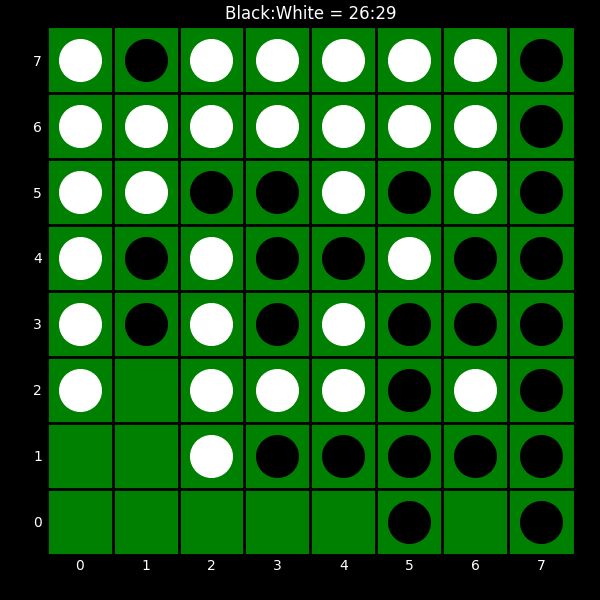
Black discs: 26
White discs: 29